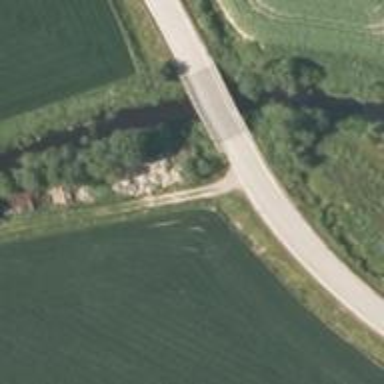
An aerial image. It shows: Secondary road with asphalt surface passing over bridge.